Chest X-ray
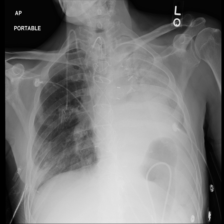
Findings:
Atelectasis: negative
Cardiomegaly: negative
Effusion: negative
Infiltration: negative
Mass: negative
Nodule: negative
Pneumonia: negative
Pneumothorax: negative
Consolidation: negative
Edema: negative
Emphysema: negative
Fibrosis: negative
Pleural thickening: negative
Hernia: negative